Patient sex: F
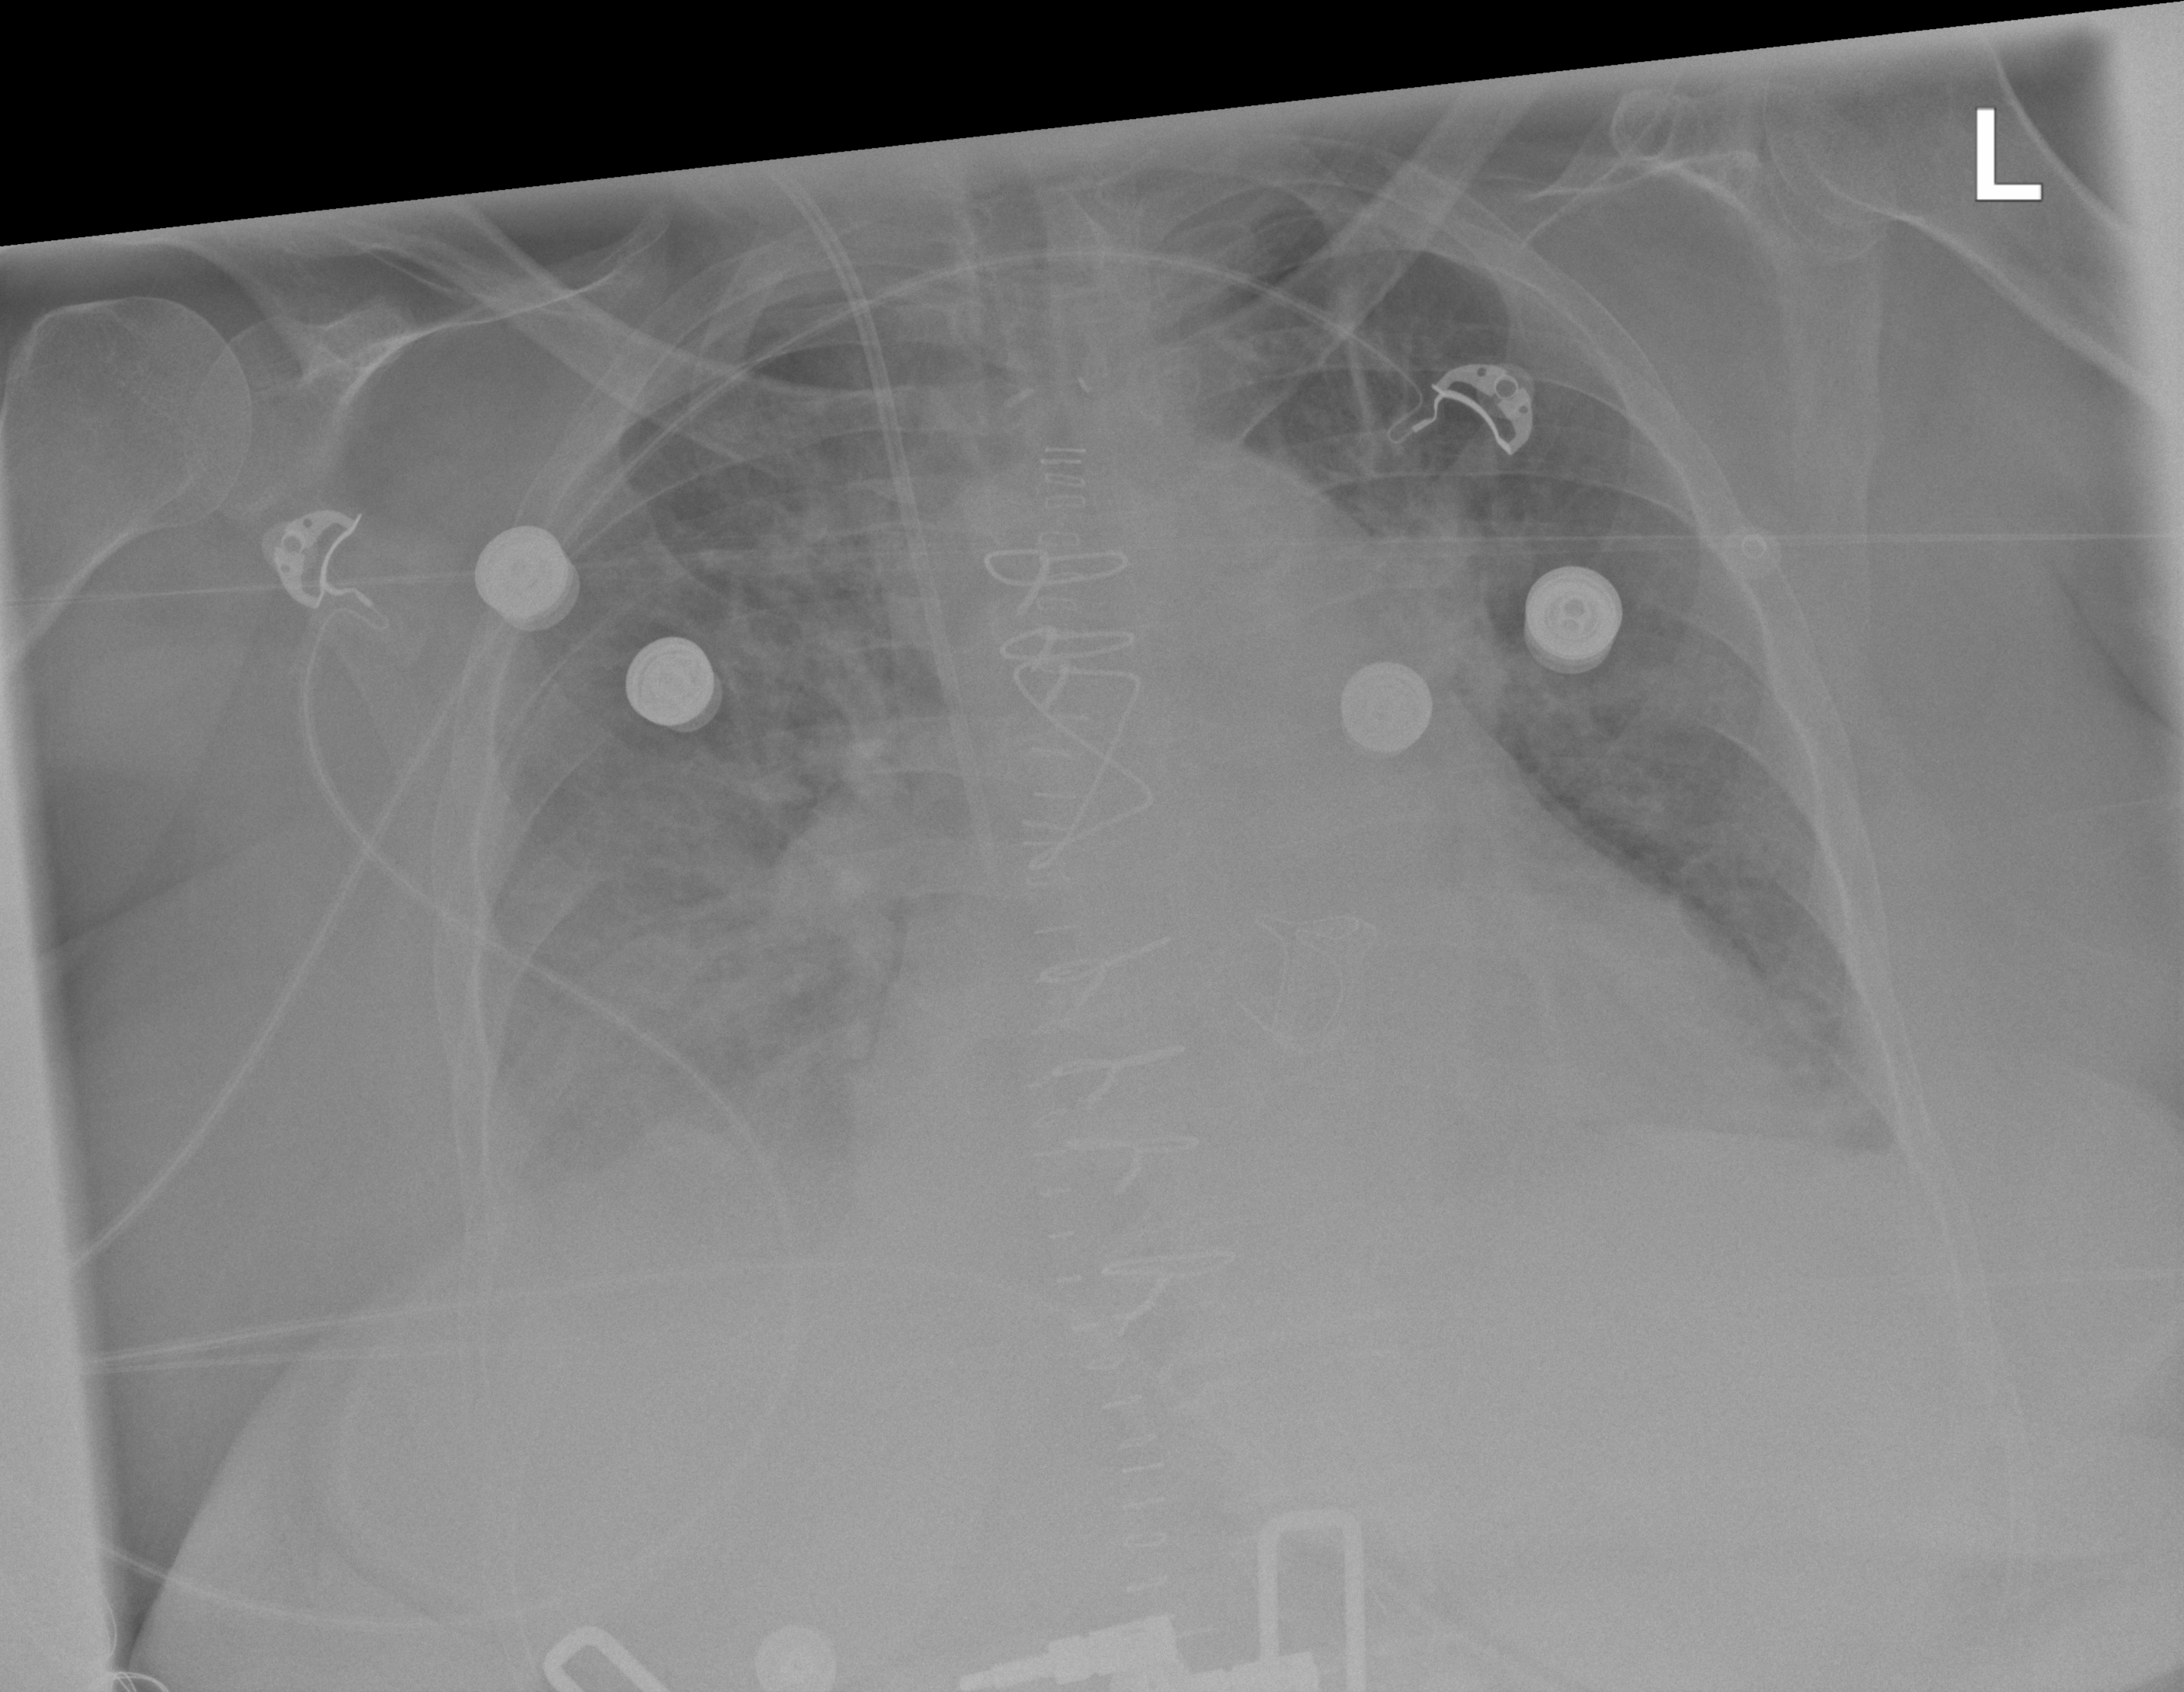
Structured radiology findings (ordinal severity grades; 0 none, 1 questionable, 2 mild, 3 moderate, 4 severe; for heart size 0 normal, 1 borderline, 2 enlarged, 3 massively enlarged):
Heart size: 2
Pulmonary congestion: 2
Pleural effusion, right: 2
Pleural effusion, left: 1
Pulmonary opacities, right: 2
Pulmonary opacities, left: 2
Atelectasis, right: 2
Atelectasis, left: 2